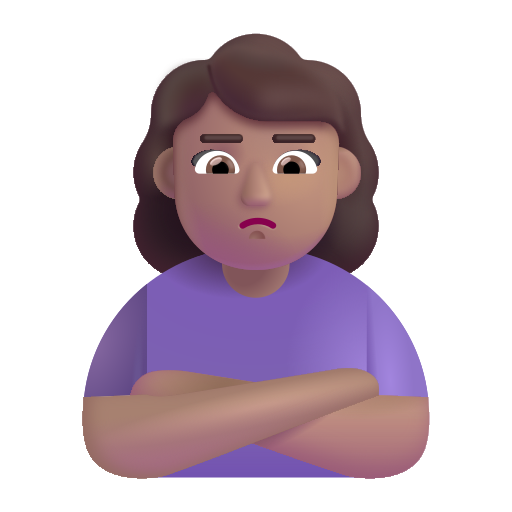
woman pouting color